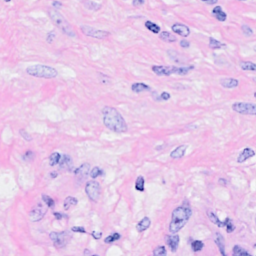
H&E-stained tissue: Breast